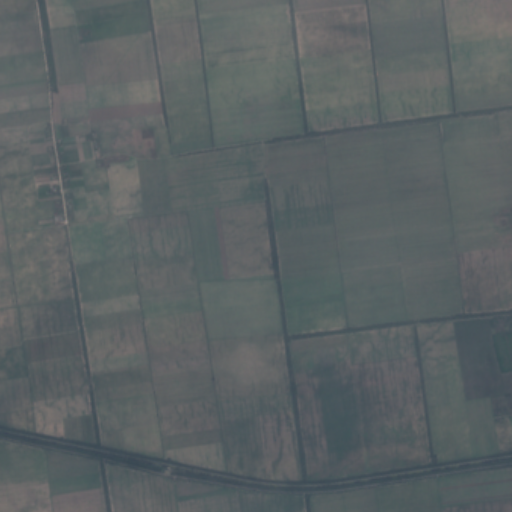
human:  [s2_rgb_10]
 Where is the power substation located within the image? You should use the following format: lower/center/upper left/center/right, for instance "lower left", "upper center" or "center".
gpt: The power substation is located in the lower left of the image.
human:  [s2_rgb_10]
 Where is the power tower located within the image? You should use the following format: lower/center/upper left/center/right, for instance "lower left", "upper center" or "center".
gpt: The power tower is located in the lower left of the image.
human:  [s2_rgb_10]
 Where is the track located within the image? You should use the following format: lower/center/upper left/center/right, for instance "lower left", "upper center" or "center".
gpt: There is no track in the image.